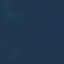
Land use / land cover class: SeaLake